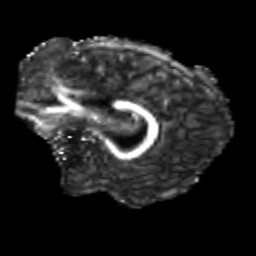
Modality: FA
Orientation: sagittal
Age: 19
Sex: female
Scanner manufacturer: siemens
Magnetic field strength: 3 T
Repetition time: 3.5 s
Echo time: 0.113 s